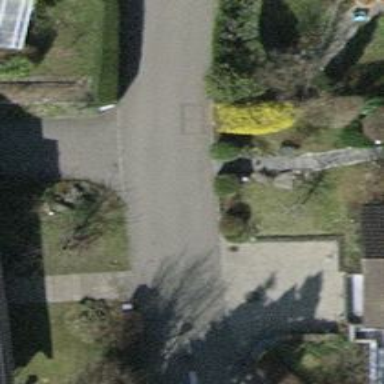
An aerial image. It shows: Residential road.